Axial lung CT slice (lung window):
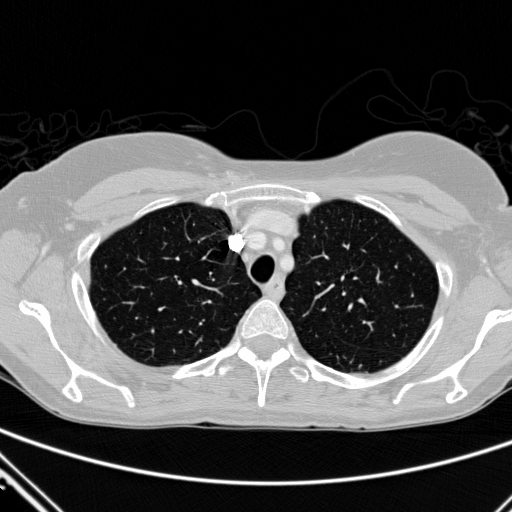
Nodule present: no